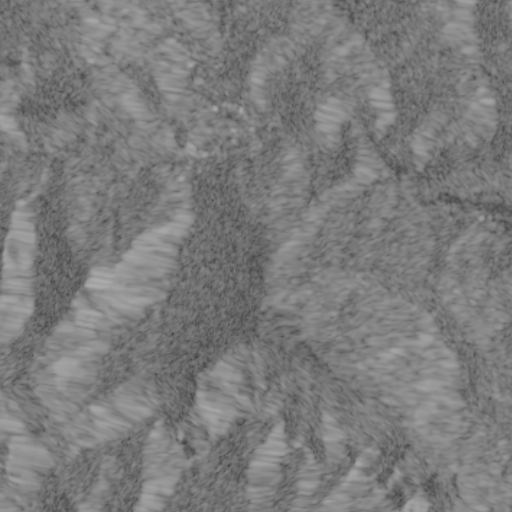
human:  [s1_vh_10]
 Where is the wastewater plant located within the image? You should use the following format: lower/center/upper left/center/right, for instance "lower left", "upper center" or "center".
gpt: The wastewater plant is located in the upper center of the image.
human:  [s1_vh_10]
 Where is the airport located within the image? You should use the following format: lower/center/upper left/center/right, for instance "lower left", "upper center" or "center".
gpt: There is no airport in the image.

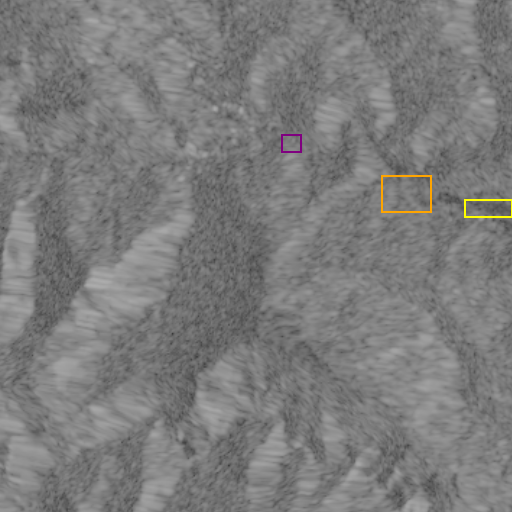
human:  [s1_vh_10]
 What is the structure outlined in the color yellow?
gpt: The structure outlined in yellow is a crop field.
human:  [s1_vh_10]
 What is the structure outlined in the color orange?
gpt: The structure outlined in orange is a park.
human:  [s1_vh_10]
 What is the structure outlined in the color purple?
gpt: The structure outlined in purple is a wastewater plant.
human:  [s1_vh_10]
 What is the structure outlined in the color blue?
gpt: There is no blue outline.